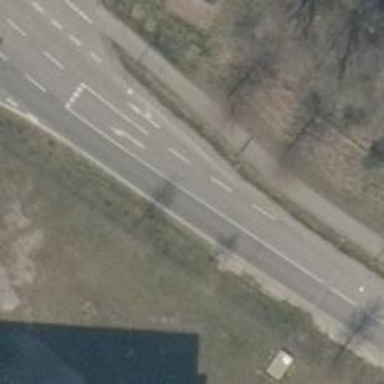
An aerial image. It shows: Tertiary road with asphalt surface.